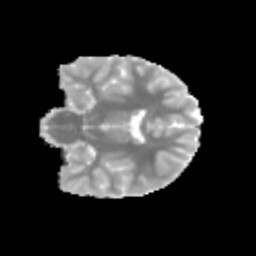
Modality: MD
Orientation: coronal
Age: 13
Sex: female
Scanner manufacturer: siemens
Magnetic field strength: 3 T
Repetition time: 3.8 s
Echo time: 0.07 s